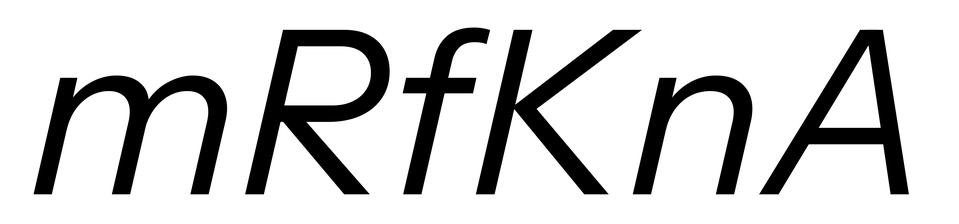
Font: InstrumentSans-Italic_Italic